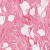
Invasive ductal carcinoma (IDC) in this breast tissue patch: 0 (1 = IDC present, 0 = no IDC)